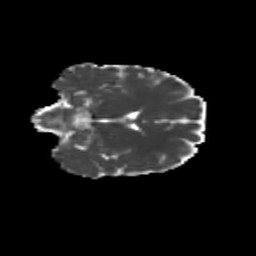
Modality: MD
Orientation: coronal
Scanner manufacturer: siemens
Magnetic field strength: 3 T
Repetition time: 9.2 s
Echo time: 0.084 s